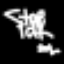
Label: hourglass